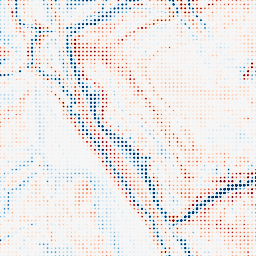
Category: edge_preserving
Decomposition family: bilateral
Decomposition parameters: d: 21
sigma_color: 75
sigma_space: 75
Upsampling method: sinc_blackman
Upsampling parameters: scale: 8
kernel_size: 4
Upsampling scale: 8